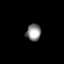
Tissue: prostate
Cell type: Fibroblasts
Senescence score: 0.7929
Nuclear area (px): 244
Mean DAPI intensity: 140.701